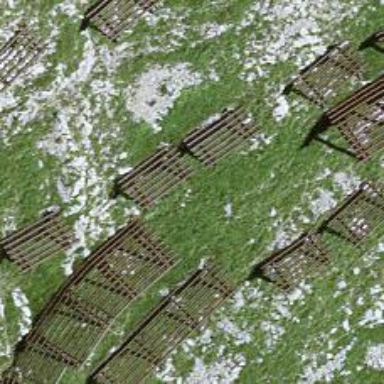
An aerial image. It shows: Snow fence that is man-made.